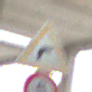
Verkehrszeichen: KurveRechts
Zusatzzeichen unten: Geschwindigkeit5
Umgebung: Roofed, Suburban
Tageszeit: MorningAfternoon
Wetter: PartlyCloudy
Licht: Natural
Jahreszeit: Winter
Kontrast: LowContrast